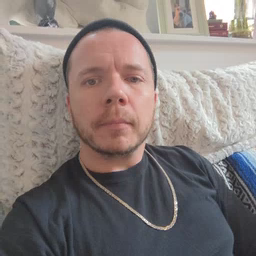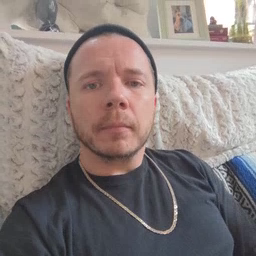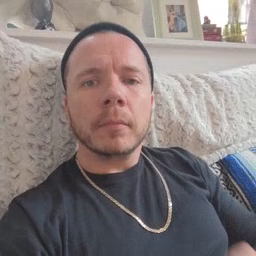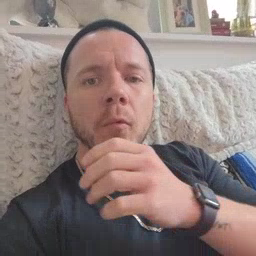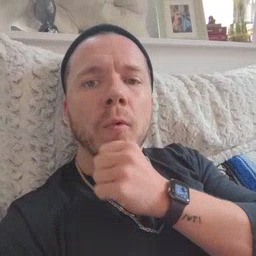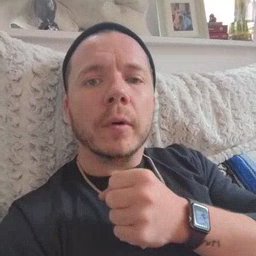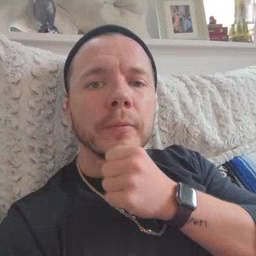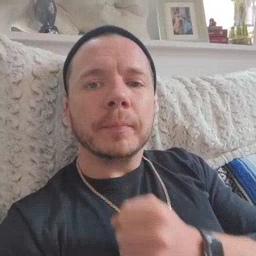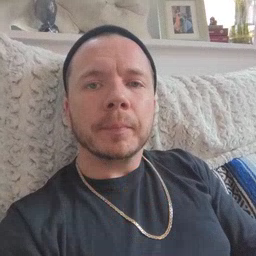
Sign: orange